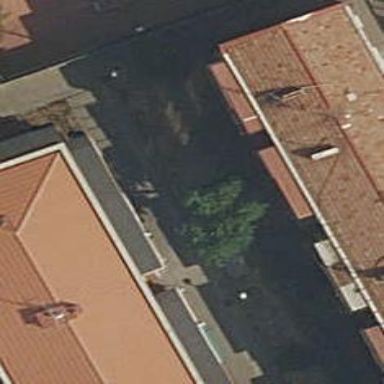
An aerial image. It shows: View of apartment building.